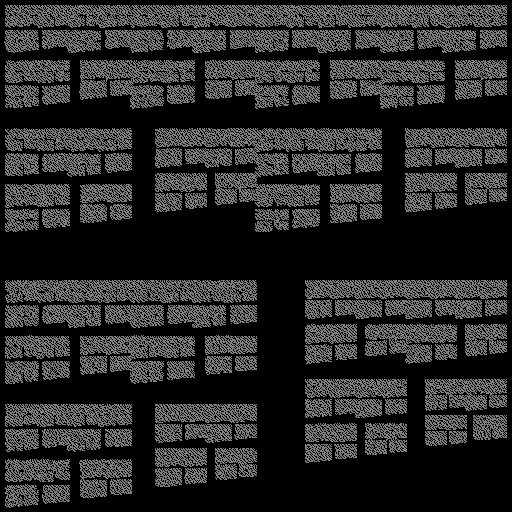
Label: castle